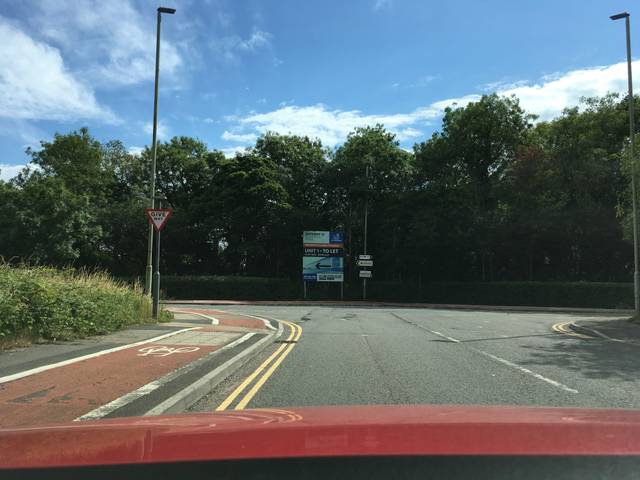
Region: United Kingdom
Coordinates: 51.814, -2.277